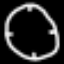
Label: clock